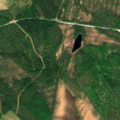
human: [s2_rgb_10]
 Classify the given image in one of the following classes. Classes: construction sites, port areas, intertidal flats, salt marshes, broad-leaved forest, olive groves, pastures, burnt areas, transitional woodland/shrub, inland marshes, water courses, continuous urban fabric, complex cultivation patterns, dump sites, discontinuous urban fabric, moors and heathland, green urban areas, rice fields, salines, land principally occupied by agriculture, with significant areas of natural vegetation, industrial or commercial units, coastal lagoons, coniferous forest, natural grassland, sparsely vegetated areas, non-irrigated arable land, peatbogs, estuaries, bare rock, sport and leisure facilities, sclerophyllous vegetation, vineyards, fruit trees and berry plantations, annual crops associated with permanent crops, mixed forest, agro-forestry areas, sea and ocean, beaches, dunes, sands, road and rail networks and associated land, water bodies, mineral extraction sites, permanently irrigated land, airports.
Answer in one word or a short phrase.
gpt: coniferous forest, mixed forest, transitional woodland/shrub, peatbogs